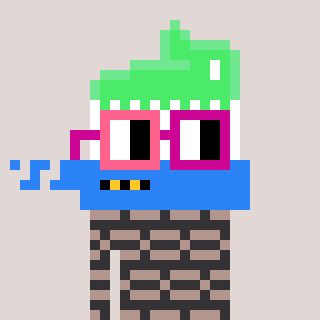
a pixel art character with square pink and red glasses, a toothbrush-shaped head and a grayscale-colored body on a warm background